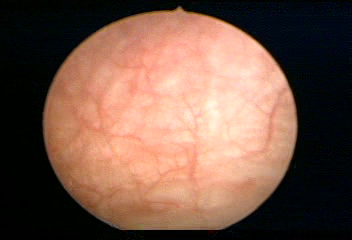
Modality: WLC
Class: Normal mucosa
Bladder cancer association: No